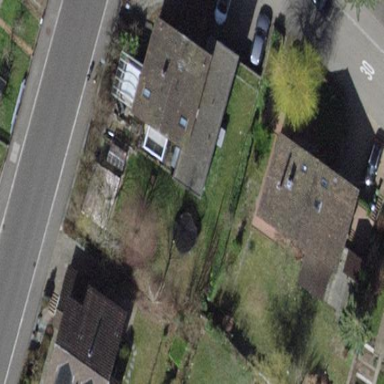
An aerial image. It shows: Detached building.